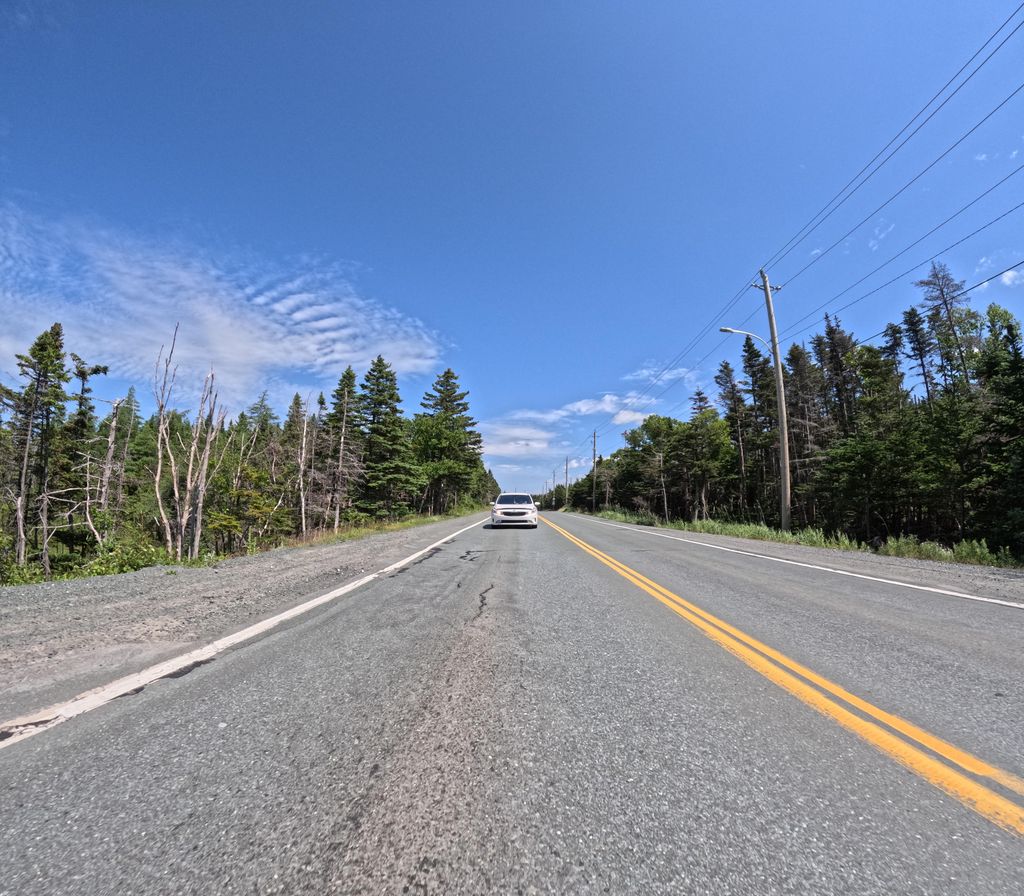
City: st_johns